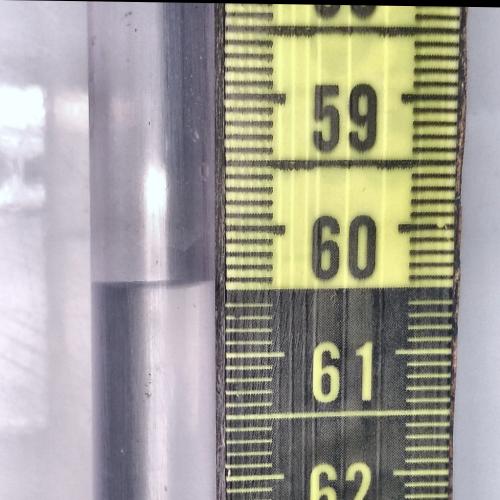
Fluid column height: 60.4 cm